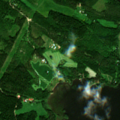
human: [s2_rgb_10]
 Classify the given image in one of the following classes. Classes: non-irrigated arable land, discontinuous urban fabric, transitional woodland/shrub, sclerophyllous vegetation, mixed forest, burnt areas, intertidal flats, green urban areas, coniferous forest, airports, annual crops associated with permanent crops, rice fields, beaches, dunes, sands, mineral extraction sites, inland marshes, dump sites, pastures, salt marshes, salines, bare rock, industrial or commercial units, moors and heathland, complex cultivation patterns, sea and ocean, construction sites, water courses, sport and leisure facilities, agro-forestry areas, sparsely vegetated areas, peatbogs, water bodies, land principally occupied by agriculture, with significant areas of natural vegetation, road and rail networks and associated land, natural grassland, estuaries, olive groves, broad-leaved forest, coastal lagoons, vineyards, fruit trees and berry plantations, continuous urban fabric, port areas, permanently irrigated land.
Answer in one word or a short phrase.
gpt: land principally occupied by agriculture, with significant areas of natural vegetation, coniferous forest, mixed forest, transitional woodland/shrub, water bodies